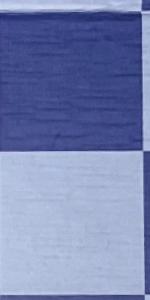
Label: Empty